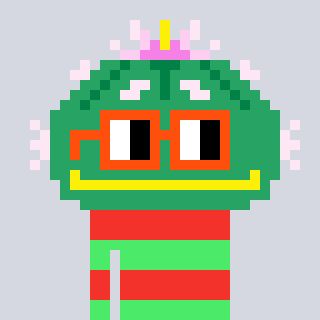
a pixel art character with square orange glasses, a peyote-shaped head and a teal-colored body on a cool background